Field crop: maize
Growth stage: 2
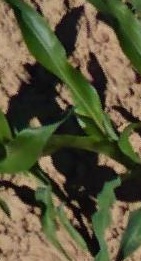
Species: maize